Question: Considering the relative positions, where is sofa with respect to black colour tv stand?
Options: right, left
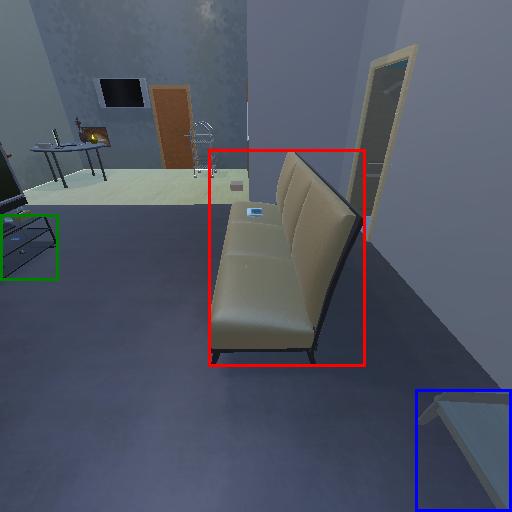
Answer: right